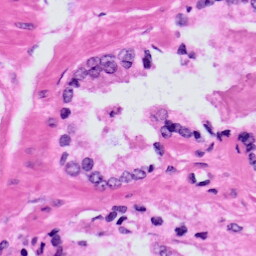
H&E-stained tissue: Prostate